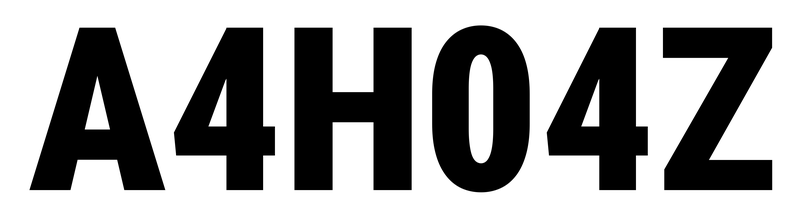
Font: Roboto_Condensed_Black